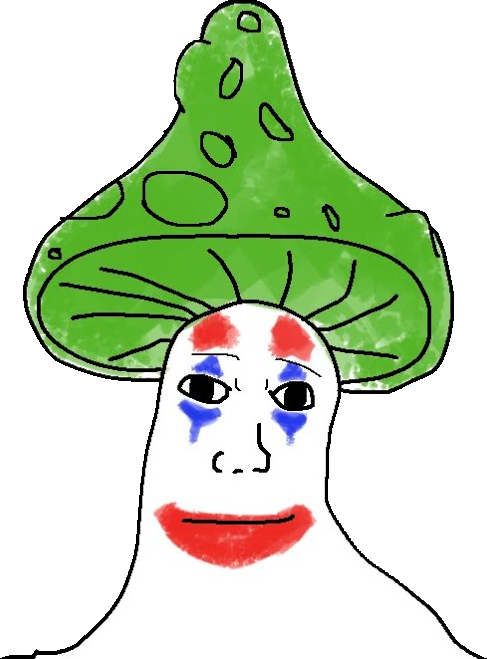
Label: 5_Shroomjak